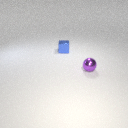
small blue metal cube behind small purple metal sphere